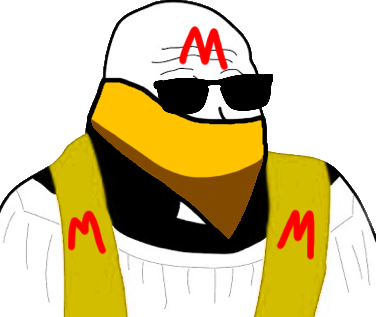
Label: 5_Blobjak